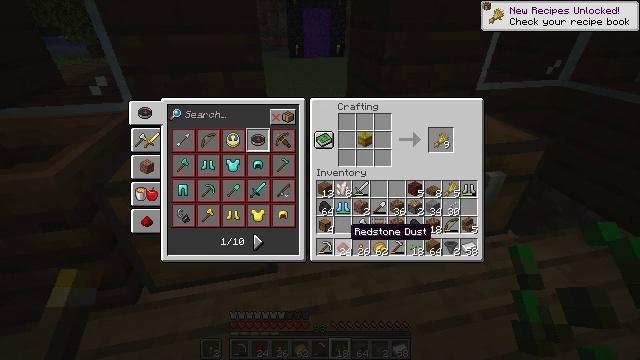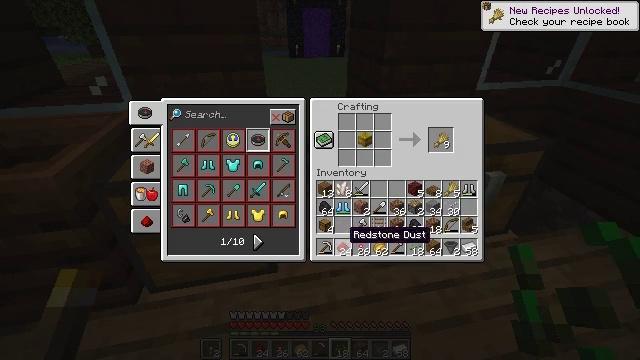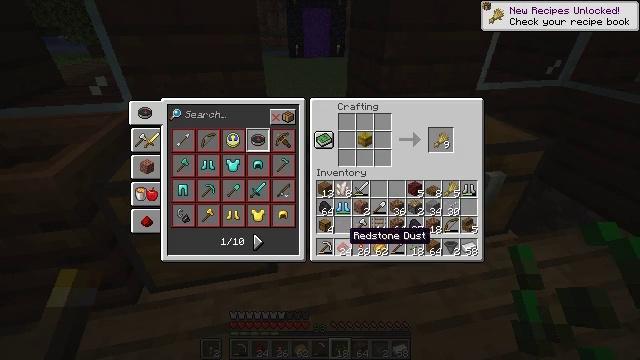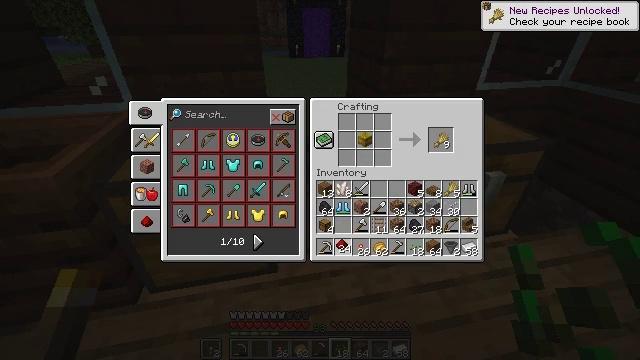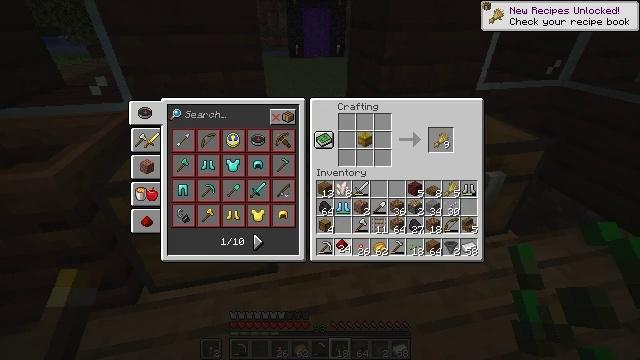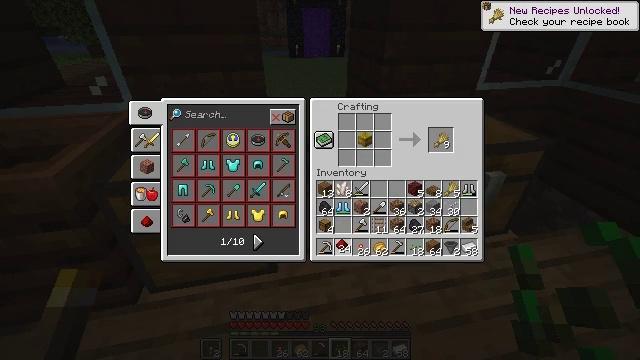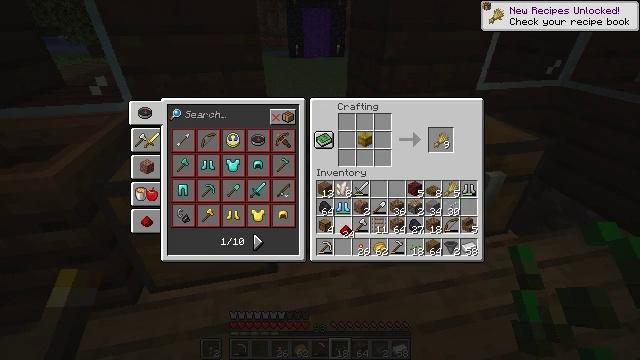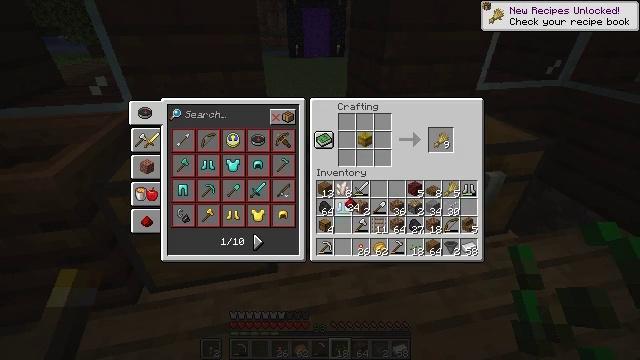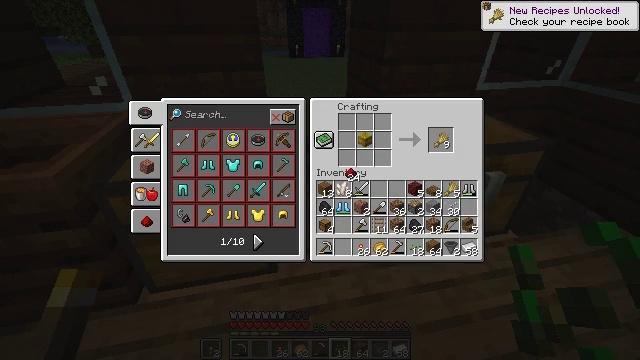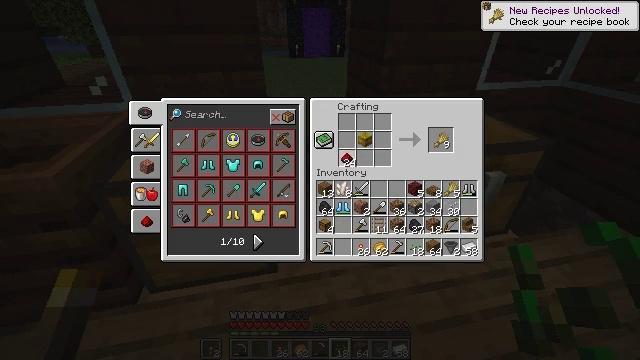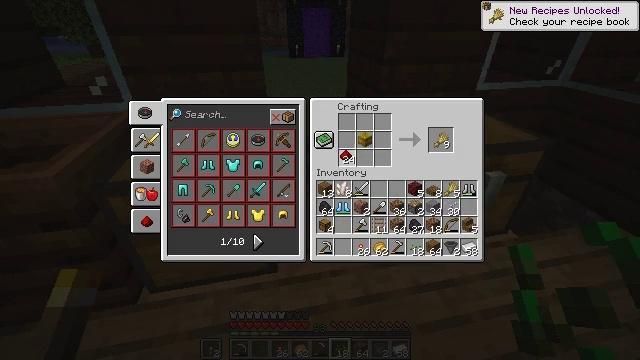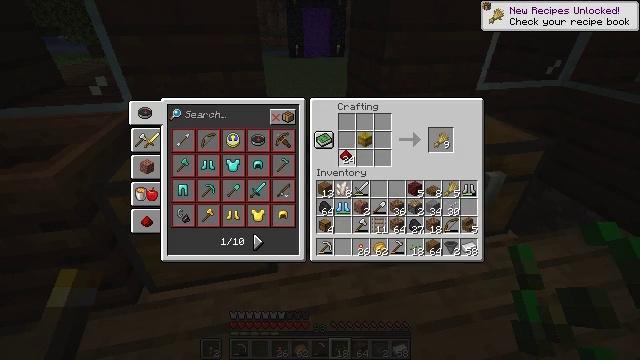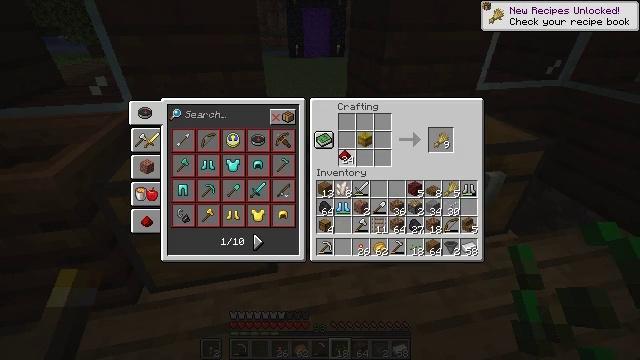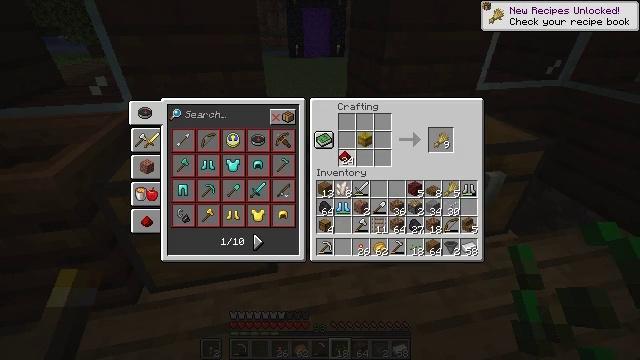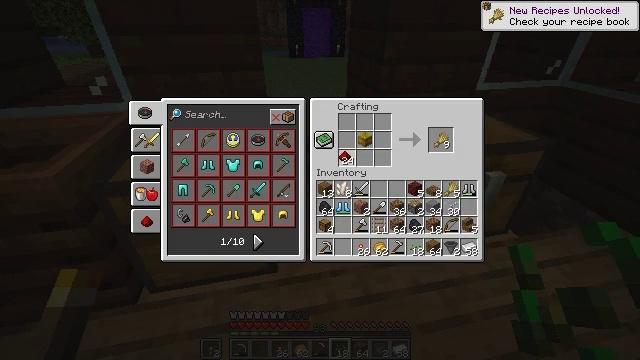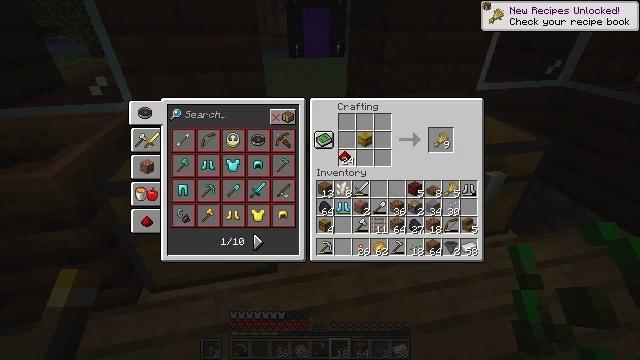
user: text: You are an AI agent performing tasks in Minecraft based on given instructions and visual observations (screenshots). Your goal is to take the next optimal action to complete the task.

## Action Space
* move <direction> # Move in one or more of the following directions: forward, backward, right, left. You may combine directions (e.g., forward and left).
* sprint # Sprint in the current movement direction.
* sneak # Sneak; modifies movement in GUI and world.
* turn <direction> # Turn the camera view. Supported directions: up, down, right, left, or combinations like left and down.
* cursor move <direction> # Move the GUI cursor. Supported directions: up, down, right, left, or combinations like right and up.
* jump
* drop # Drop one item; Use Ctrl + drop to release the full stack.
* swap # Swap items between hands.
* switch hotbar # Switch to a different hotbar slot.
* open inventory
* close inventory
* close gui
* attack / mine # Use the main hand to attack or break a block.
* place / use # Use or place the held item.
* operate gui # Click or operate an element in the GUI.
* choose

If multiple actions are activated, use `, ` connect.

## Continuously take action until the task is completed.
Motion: motion action
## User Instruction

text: Use the crafting table to make a target.
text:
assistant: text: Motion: no_op
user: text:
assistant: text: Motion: no_op
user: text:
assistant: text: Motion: operate gui
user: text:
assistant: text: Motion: operate gui
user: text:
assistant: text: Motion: operate gui
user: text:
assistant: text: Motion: cursor move up
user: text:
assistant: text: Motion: cursor move up
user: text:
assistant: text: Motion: cursor move up
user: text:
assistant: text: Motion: cursor move up
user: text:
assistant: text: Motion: no_op
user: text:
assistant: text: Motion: no_op
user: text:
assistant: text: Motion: no_op
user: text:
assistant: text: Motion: no_op
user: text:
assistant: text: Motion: no_op
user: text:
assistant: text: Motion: no_op
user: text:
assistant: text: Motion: choose
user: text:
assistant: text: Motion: choose
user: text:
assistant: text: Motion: choose
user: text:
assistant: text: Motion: cursor move up, choose
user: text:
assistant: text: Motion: cursor move up, choose
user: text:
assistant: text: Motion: choose
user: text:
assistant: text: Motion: choose
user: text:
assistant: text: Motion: choose
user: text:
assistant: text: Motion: cursor move right, choose
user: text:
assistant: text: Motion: cursor move right, choose
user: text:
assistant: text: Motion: cursor move right, choose
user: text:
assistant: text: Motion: choose
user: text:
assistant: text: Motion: choose
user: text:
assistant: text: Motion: choose
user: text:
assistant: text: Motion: choose